Field crop: maize
Growth stage: 2
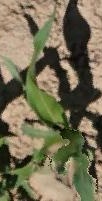
Species: maize